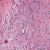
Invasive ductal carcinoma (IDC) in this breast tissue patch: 0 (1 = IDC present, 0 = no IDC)